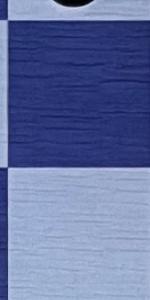
Label: Empty